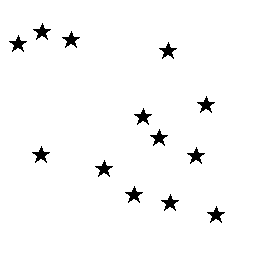
Squares: 0
Triangles: 0
Stars: 13
Total shapes: 13